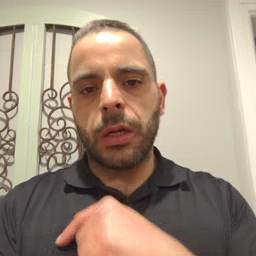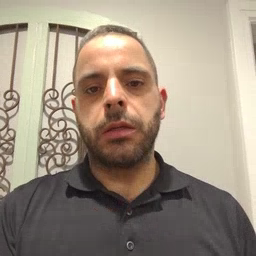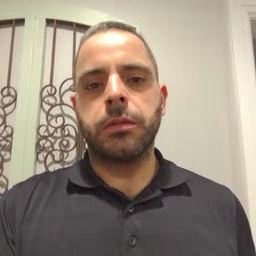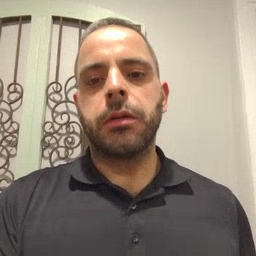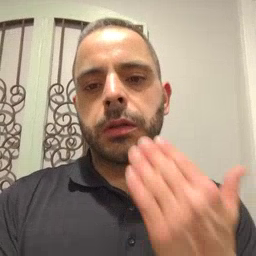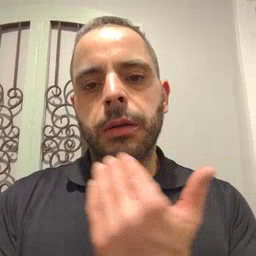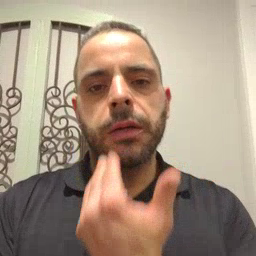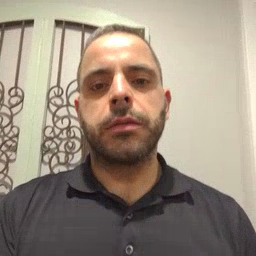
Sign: napkin